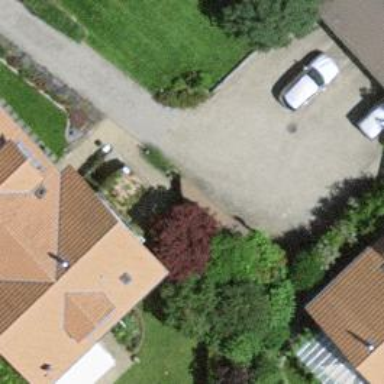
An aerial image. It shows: Driveway made of paving stones.